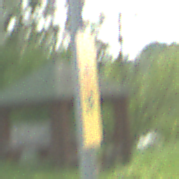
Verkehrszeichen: KennzeichnungspflichtigeFahrzeugeGefaehrlicheGueterOhnePfeilsymbol
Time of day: MorningAfternoon
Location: Outdoor (Nature)
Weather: PartlyCloudy
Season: NotSpecified
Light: Natural